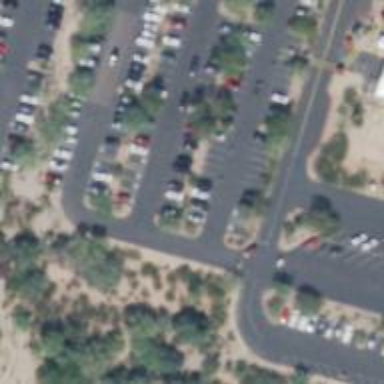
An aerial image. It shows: Parking space.